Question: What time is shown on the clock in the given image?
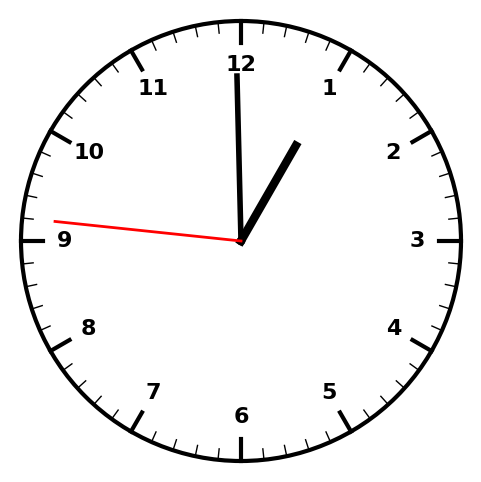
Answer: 12:59:46